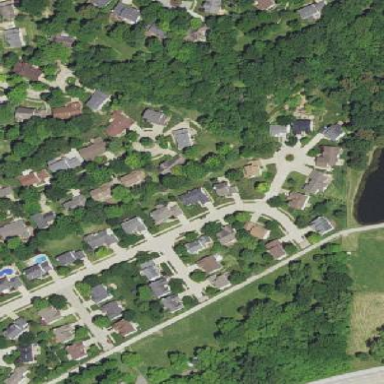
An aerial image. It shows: Residential area consisting of single-family homes.